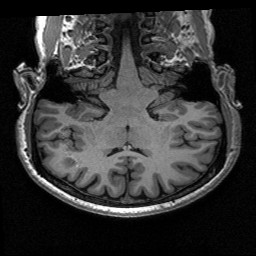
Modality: T1w
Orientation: sagittal
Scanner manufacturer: siemens
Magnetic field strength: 3 T
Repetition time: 2.53 s
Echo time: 0.00267 s